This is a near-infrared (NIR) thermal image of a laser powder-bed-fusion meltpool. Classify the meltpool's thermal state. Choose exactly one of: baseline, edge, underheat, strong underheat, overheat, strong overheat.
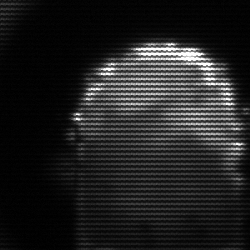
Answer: baseline